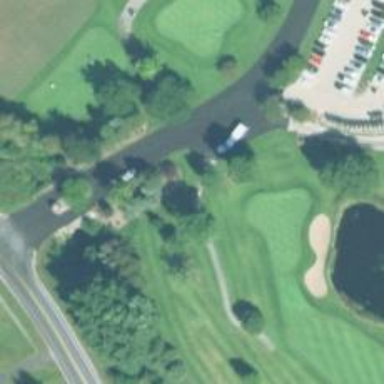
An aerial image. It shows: Path used for both walking and golf.